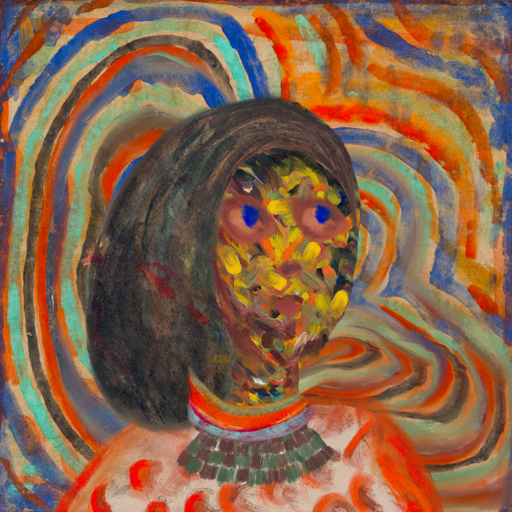
Background: Sisters, Head And Neck Side: An_Impression, Face Side: Mother_And_Son_Mother, Bust: Rupkatha, Hair Side: Gypsy_Mother, Head Accessory: Blank, Second Necklace: After_Raid, Necklace: Sisters, Baby: Blank